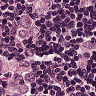
Metastatic tissue present: yes